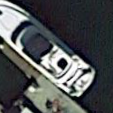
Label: Civil_yacht